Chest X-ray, AP view. Patient: 46 years old, sex F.
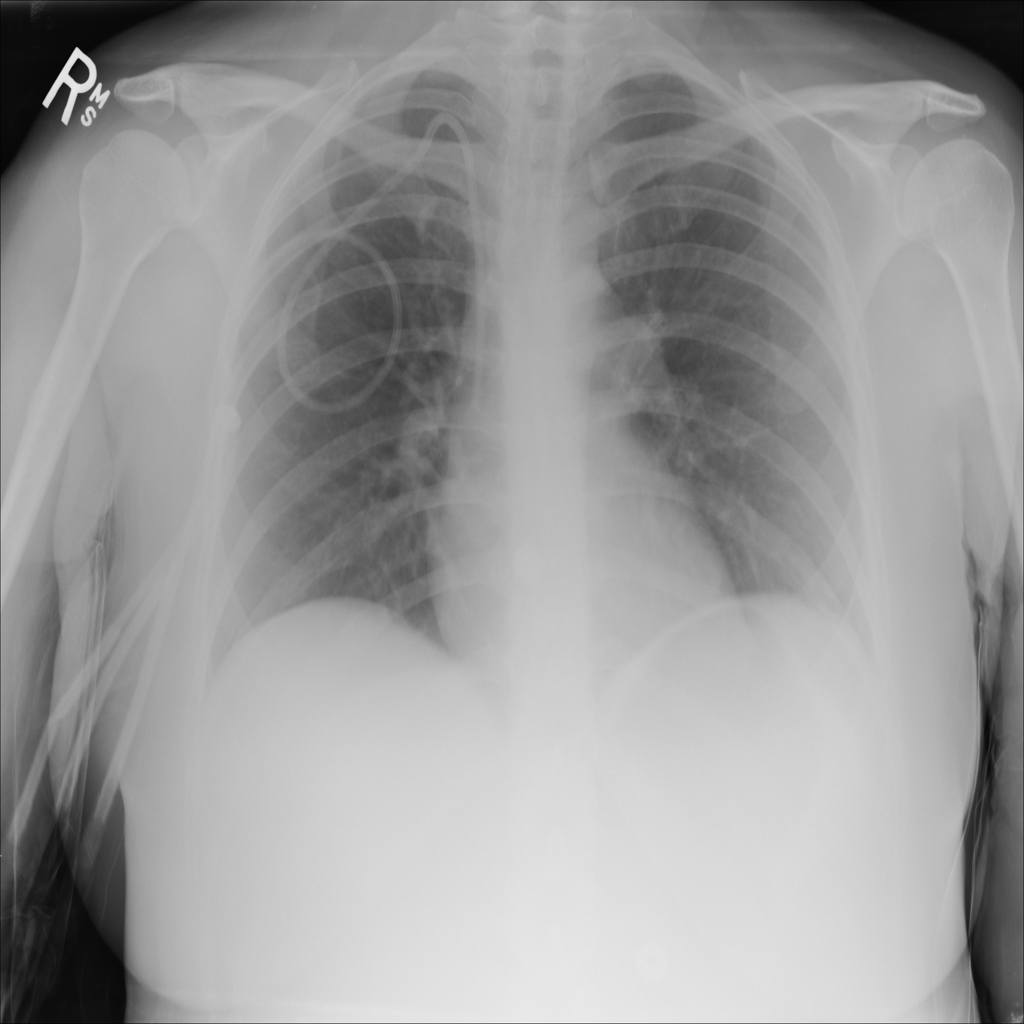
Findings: Infiltration